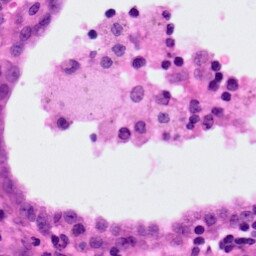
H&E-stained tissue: Lung